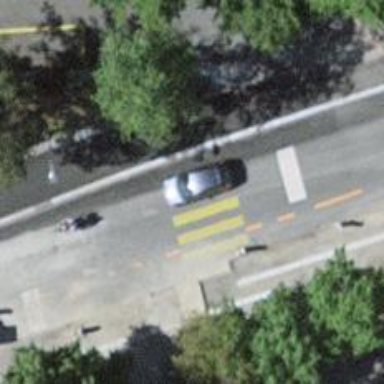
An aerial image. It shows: Kerb barrier.